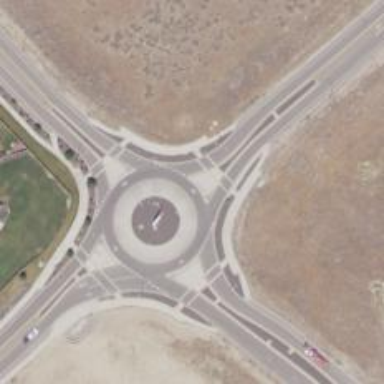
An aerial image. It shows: Tertiary road that leads to roundabout.